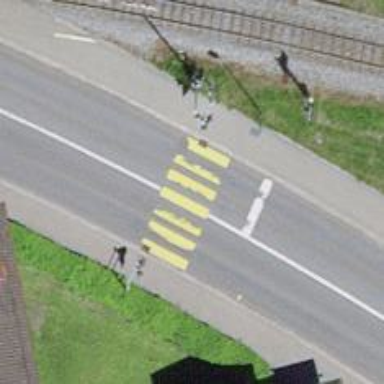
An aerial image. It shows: Marked road crossing.